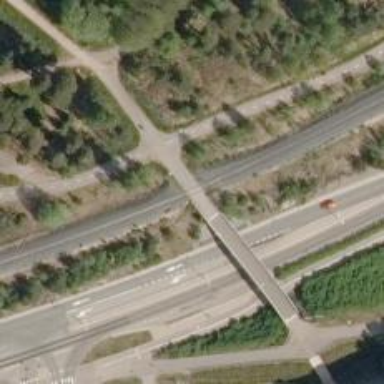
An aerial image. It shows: Crossing for the railway.